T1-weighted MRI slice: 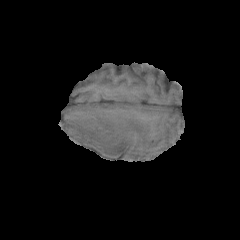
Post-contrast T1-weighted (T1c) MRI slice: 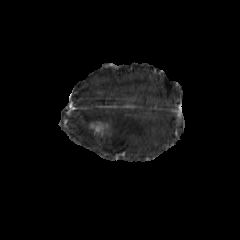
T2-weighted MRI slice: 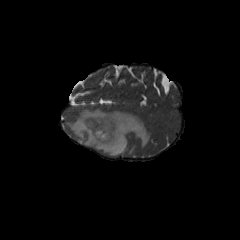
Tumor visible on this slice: yes